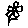
Label: flower